Field crop: maize
Growth stage: 2
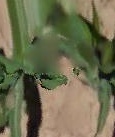
Species: maize